Current action and preconditions to check: path_clear

Your task: For each precondition in the list above, predict whether it will hold at this action.

Consider the current scene as observed from the mobile robot's camera, and analyze the predicted future states of all dynamic agents (e.g., people, animals, vehicles, or any moving entities) within the NEXT SECOND.

IMPORTANT: Only answer "very likely" if you are absolutely certain—based on strong, clear evidence—that a dynamic agent will violate the precondition in the predicted future state. Do NOT answer "very likely" for unlikely, ambiguous, or low-probability risks.

Ask yourself for each precondition: Is there a high probability, with clear and convincing evidence, that the predicted future states of any dynamic agent will interfere with the predicted future state of the currently executing action within the NEXT SECOND, causing that precondition to fail?

Assess the risk level based on these predictions. Use "likely" or "very likely" if motions create a clear risk of interference.

Use "neutral" or "improbable" if agents are nearby but their predicted paths are clearly diverging or non-conflicting.

Failure Risk Categories: "very improbable", "improbable", "neutral", "likely", "very likely"

Answer Format: Output ONLY the probability_of_failure value from these categories: "very improbable", "improbable", "neutral", "likely", "very likely"

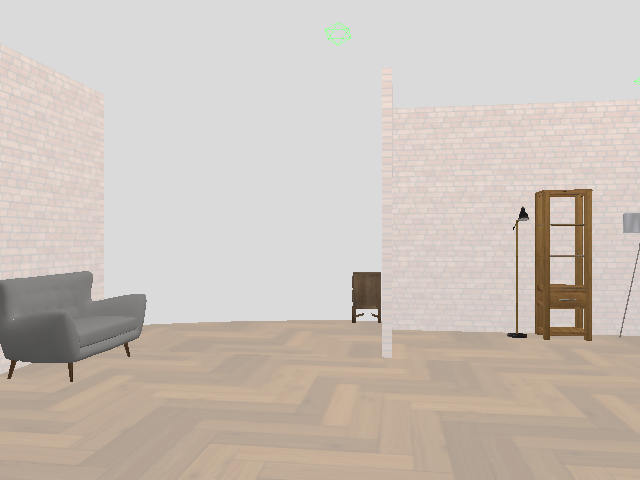

Answer: very improbable